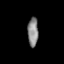
Tissue: prostate
Cell type: Fibroblasts
Senescence score: 0.7273
Nuclear area (px): 301
Mean DAPI intensity: 135.588